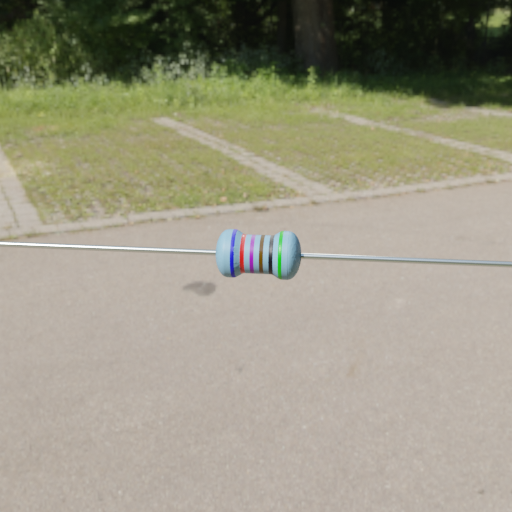
Resistor colour bands (in order): blue, red, violet, brown, black, green